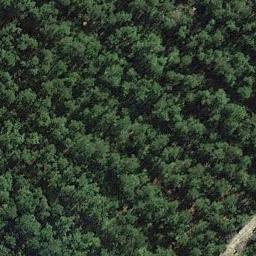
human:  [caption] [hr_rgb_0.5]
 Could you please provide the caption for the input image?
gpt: The forest has a lot of green trees well-arranged in lines .

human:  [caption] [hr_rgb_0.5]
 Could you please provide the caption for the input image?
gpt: Many neat rows of green trees are in the forest .

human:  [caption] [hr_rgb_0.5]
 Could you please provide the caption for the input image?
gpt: There are some crisscross paths on this land .

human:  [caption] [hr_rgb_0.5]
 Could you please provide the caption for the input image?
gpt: The forest is next to the road .

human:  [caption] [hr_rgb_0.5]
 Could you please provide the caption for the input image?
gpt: A dense forest with many rows of green trees .